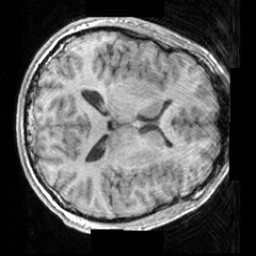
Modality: T1w
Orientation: axial
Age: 20
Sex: male
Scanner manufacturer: siemens
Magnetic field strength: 3 T
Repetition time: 1.63 s
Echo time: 0.00311 s